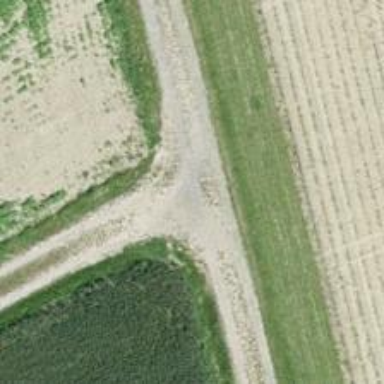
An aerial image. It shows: Unpaved track with grade2 tracktype.